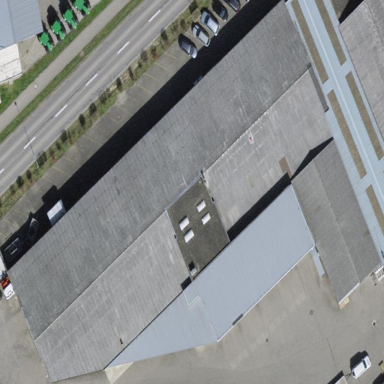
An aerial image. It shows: Industrial building.